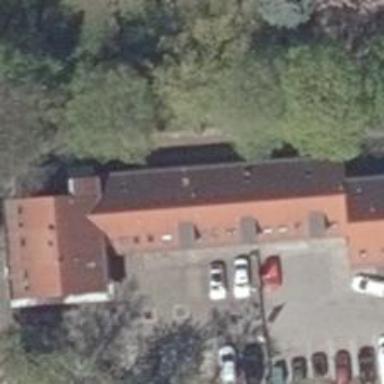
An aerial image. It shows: Car shop.